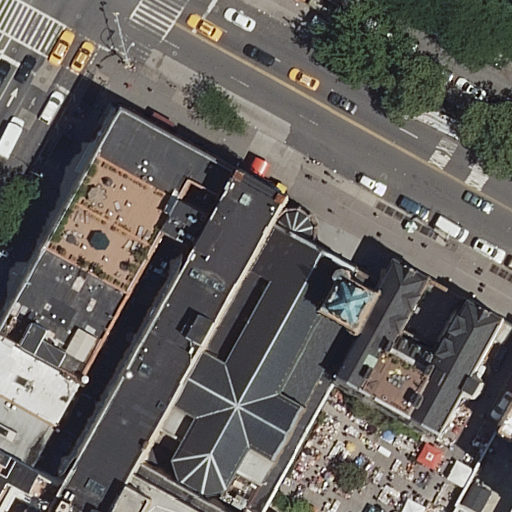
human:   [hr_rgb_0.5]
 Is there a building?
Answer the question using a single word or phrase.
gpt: yes

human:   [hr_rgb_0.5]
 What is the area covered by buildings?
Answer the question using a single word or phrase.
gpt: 3073m2

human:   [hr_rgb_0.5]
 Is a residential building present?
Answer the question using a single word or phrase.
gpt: yes

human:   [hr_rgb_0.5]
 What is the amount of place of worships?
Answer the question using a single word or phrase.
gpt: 1

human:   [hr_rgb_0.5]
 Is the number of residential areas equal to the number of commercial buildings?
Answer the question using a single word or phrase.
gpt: no

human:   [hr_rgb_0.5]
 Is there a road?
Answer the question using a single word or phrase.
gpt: yes

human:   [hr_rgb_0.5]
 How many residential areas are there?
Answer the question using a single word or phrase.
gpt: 1

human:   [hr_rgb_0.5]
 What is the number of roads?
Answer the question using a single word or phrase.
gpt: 8

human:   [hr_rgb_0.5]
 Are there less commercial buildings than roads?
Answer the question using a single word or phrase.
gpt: yes

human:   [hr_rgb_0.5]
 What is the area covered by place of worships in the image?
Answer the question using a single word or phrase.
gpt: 13m2

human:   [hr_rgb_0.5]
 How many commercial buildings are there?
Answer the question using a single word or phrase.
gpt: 0

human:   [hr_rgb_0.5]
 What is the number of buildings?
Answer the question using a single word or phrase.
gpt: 10

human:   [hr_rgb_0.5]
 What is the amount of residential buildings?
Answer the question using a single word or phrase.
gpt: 8

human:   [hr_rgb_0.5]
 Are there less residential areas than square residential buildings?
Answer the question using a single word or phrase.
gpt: no

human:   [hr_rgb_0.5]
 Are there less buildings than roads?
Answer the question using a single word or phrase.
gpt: no

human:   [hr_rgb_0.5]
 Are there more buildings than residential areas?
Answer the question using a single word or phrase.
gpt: yes

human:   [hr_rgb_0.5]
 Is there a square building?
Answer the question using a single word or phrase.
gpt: no

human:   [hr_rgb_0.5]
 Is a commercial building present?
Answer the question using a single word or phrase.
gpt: no

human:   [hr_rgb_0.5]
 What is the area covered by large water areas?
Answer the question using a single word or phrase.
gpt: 0m2

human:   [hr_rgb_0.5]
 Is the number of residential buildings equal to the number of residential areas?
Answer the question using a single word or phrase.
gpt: no

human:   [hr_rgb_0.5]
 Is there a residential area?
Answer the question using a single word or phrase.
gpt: yes

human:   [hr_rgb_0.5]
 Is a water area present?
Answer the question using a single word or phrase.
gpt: no

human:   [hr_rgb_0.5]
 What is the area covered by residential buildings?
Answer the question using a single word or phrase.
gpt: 1709m2

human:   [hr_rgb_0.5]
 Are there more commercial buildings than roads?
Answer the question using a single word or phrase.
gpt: no

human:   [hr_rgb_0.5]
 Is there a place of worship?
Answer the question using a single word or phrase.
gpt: yes

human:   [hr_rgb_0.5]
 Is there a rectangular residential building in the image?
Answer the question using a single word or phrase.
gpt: yes

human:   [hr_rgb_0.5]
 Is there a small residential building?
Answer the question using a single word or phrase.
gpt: yes

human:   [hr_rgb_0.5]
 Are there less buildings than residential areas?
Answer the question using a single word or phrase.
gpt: no

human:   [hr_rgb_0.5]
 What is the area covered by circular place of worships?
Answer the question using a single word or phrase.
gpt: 0m2

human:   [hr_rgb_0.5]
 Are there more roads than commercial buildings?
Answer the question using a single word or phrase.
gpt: yes

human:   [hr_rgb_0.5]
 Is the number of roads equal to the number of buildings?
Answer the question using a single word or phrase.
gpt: no

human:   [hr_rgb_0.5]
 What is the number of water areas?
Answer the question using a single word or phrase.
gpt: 0

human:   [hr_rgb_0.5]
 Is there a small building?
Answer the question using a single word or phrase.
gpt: yes

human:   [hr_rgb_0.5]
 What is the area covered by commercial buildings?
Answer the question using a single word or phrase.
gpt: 0m2

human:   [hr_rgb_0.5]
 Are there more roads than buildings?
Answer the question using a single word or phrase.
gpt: no

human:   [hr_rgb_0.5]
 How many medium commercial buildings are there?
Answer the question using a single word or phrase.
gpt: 0

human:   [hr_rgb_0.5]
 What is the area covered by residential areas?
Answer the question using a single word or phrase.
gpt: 10614m2

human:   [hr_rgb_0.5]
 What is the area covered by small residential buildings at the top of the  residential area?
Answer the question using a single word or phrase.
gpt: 0m2

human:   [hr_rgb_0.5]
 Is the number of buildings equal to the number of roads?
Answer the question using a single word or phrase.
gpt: no

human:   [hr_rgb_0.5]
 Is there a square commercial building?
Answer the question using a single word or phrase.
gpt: no

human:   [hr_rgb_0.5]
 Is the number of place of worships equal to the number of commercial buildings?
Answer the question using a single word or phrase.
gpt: no

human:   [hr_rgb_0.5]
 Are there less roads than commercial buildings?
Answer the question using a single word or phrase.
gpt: no

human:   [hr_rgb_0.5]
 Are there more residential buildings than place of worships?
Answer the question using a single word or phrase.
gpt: yes

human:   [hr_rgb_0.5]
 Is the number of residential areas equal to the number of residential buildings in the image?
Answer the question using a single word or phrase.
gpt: no

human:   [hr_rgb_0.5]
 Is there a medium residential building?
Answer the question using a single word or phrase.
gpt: yes

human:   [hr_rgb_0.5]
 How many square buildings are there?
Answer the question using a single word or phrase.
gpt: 0

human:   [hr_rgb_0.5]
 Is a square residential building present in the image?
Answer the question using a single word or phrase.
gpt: no

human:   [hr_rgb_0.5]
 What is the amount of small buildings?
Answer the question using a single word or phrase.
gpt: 6

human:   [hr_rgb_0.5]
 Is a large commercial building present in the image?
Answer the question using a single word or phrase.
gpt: no

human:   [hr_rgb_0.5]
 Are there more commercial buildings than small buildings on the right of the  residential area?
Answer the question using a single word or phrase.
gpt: no

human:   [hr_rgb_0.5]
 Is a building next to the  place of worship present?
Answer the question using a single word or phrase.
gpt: yes

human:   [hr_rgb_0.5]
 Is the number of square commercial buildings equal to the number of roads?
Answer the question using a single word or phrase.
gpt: no

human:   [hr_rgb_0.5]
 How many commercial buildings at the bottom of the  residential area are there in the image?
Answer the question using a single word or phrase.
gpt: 0

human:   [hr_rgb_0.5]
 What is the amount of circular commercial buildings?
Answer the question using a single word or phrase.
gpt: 0

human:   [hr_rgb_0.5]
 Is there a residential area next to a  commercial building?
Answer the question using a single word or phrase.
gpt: no

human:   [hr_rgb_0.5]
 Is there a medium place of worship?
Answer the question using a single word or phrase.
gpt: no

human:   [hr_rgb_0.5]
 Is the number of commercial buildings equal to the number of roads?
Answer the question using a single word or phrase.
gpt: no

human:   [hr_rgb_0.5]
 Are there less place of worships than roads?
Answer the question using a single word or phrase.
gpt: yes

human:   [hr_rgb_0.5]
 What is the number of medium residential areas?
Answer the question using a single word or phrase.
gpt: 0

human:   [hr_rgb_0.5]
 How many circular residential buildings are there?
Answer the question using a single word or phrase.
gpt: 0

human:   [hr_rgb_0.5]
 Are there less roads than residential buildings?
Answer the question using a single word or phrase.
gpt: no

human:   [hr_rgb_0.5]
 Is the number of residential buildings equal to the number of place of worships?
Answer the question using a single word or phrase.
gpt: no

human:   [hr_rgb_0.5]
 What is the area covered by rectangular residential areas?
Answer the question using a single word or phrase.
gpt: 10614m2

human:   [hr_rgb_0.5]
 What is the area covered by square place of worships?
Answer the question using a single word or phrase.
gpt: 0m2